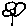
Label: flower